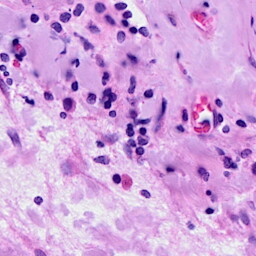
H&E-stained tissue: Breast